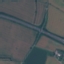
Label: Highway